Platform: macOS
Application: Arc Browser
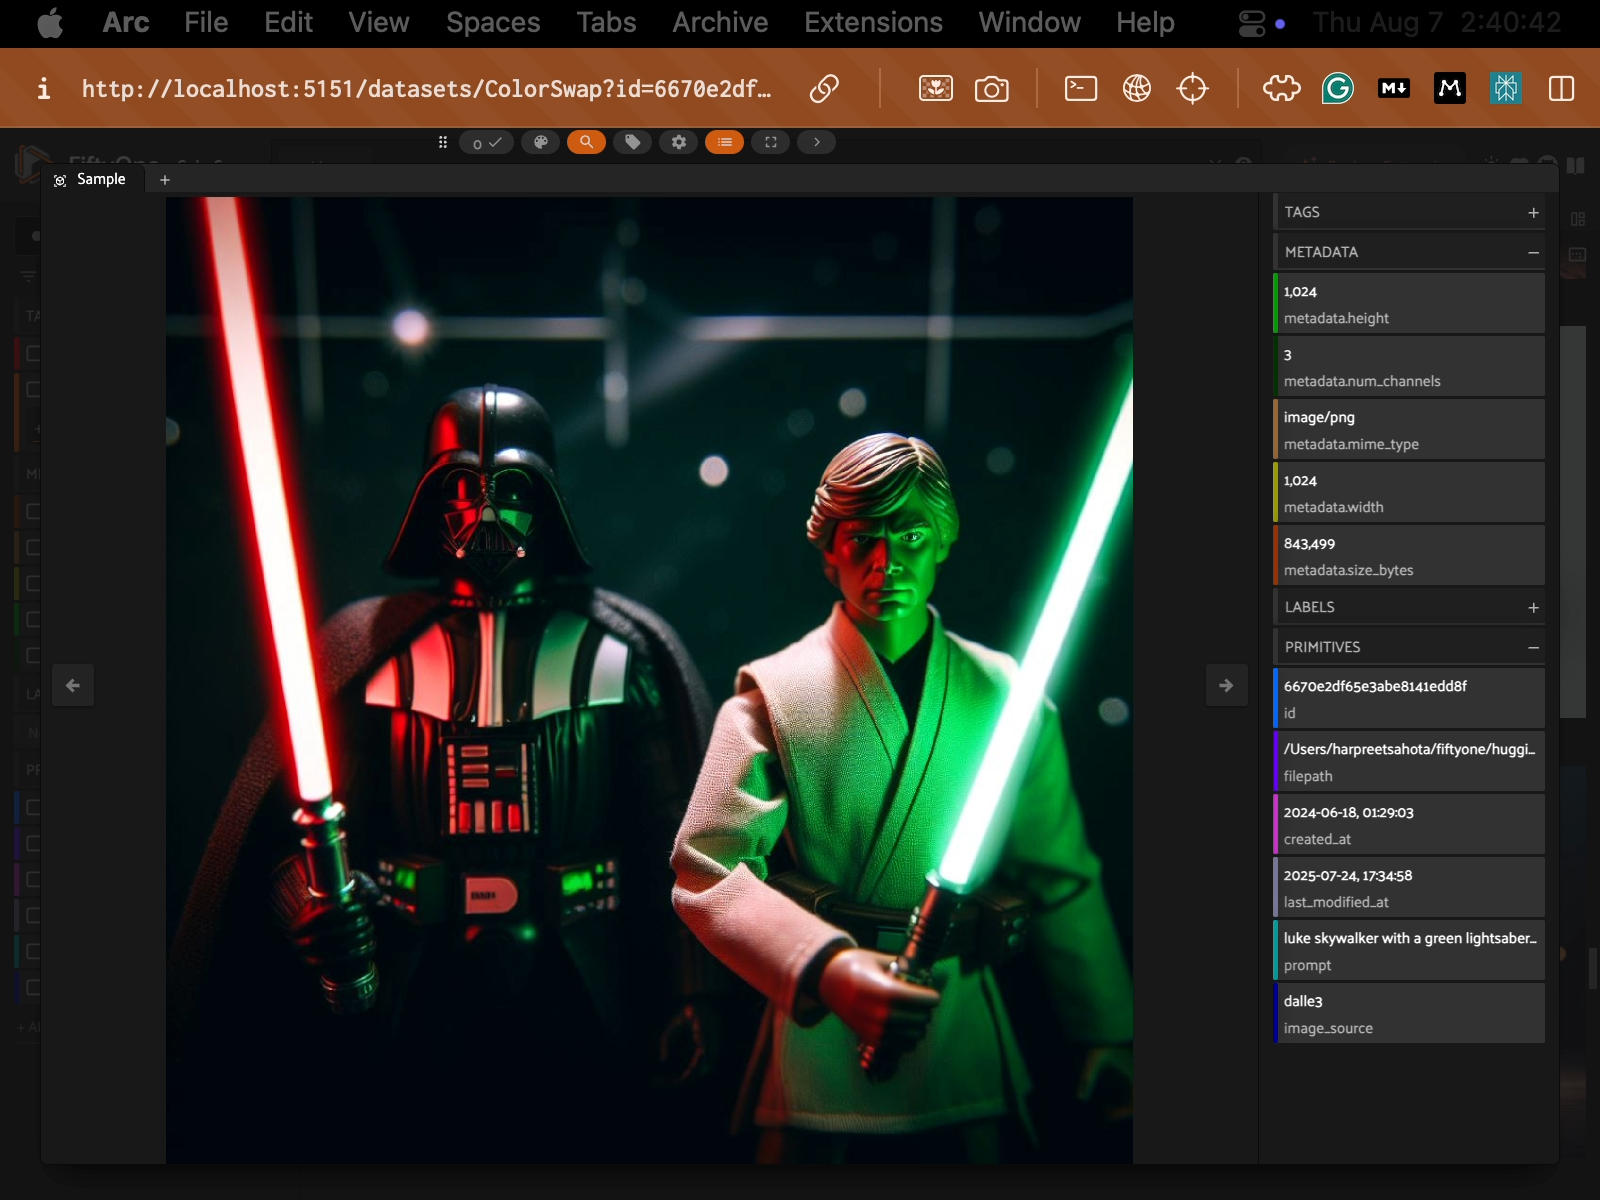
task_description: Locate the actions row in this sample modal
action_type: hover
element_info: Menu Item
steps_since_start: 1